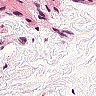
Metastatic tissue present: no